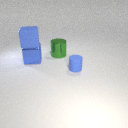
small blue rubber cylinder in front of large green metal cylinder